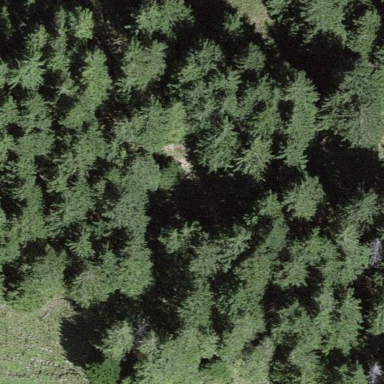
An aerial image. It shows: Patch of scrub vegetation.